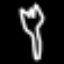
Label: fork